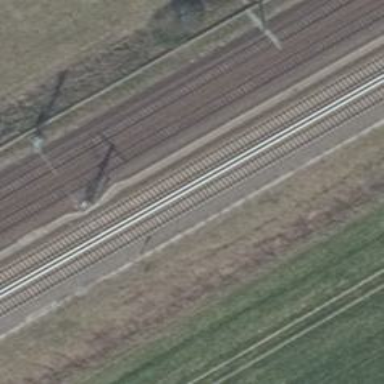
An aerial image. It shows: Solitary milestone along the railway.